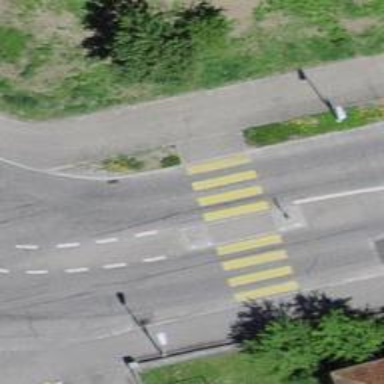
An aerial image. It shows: Uncontrolled crossing with pedestrian island.